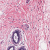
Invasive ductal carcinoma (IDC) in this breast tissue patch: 0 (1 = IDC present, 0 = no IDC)